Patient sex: F
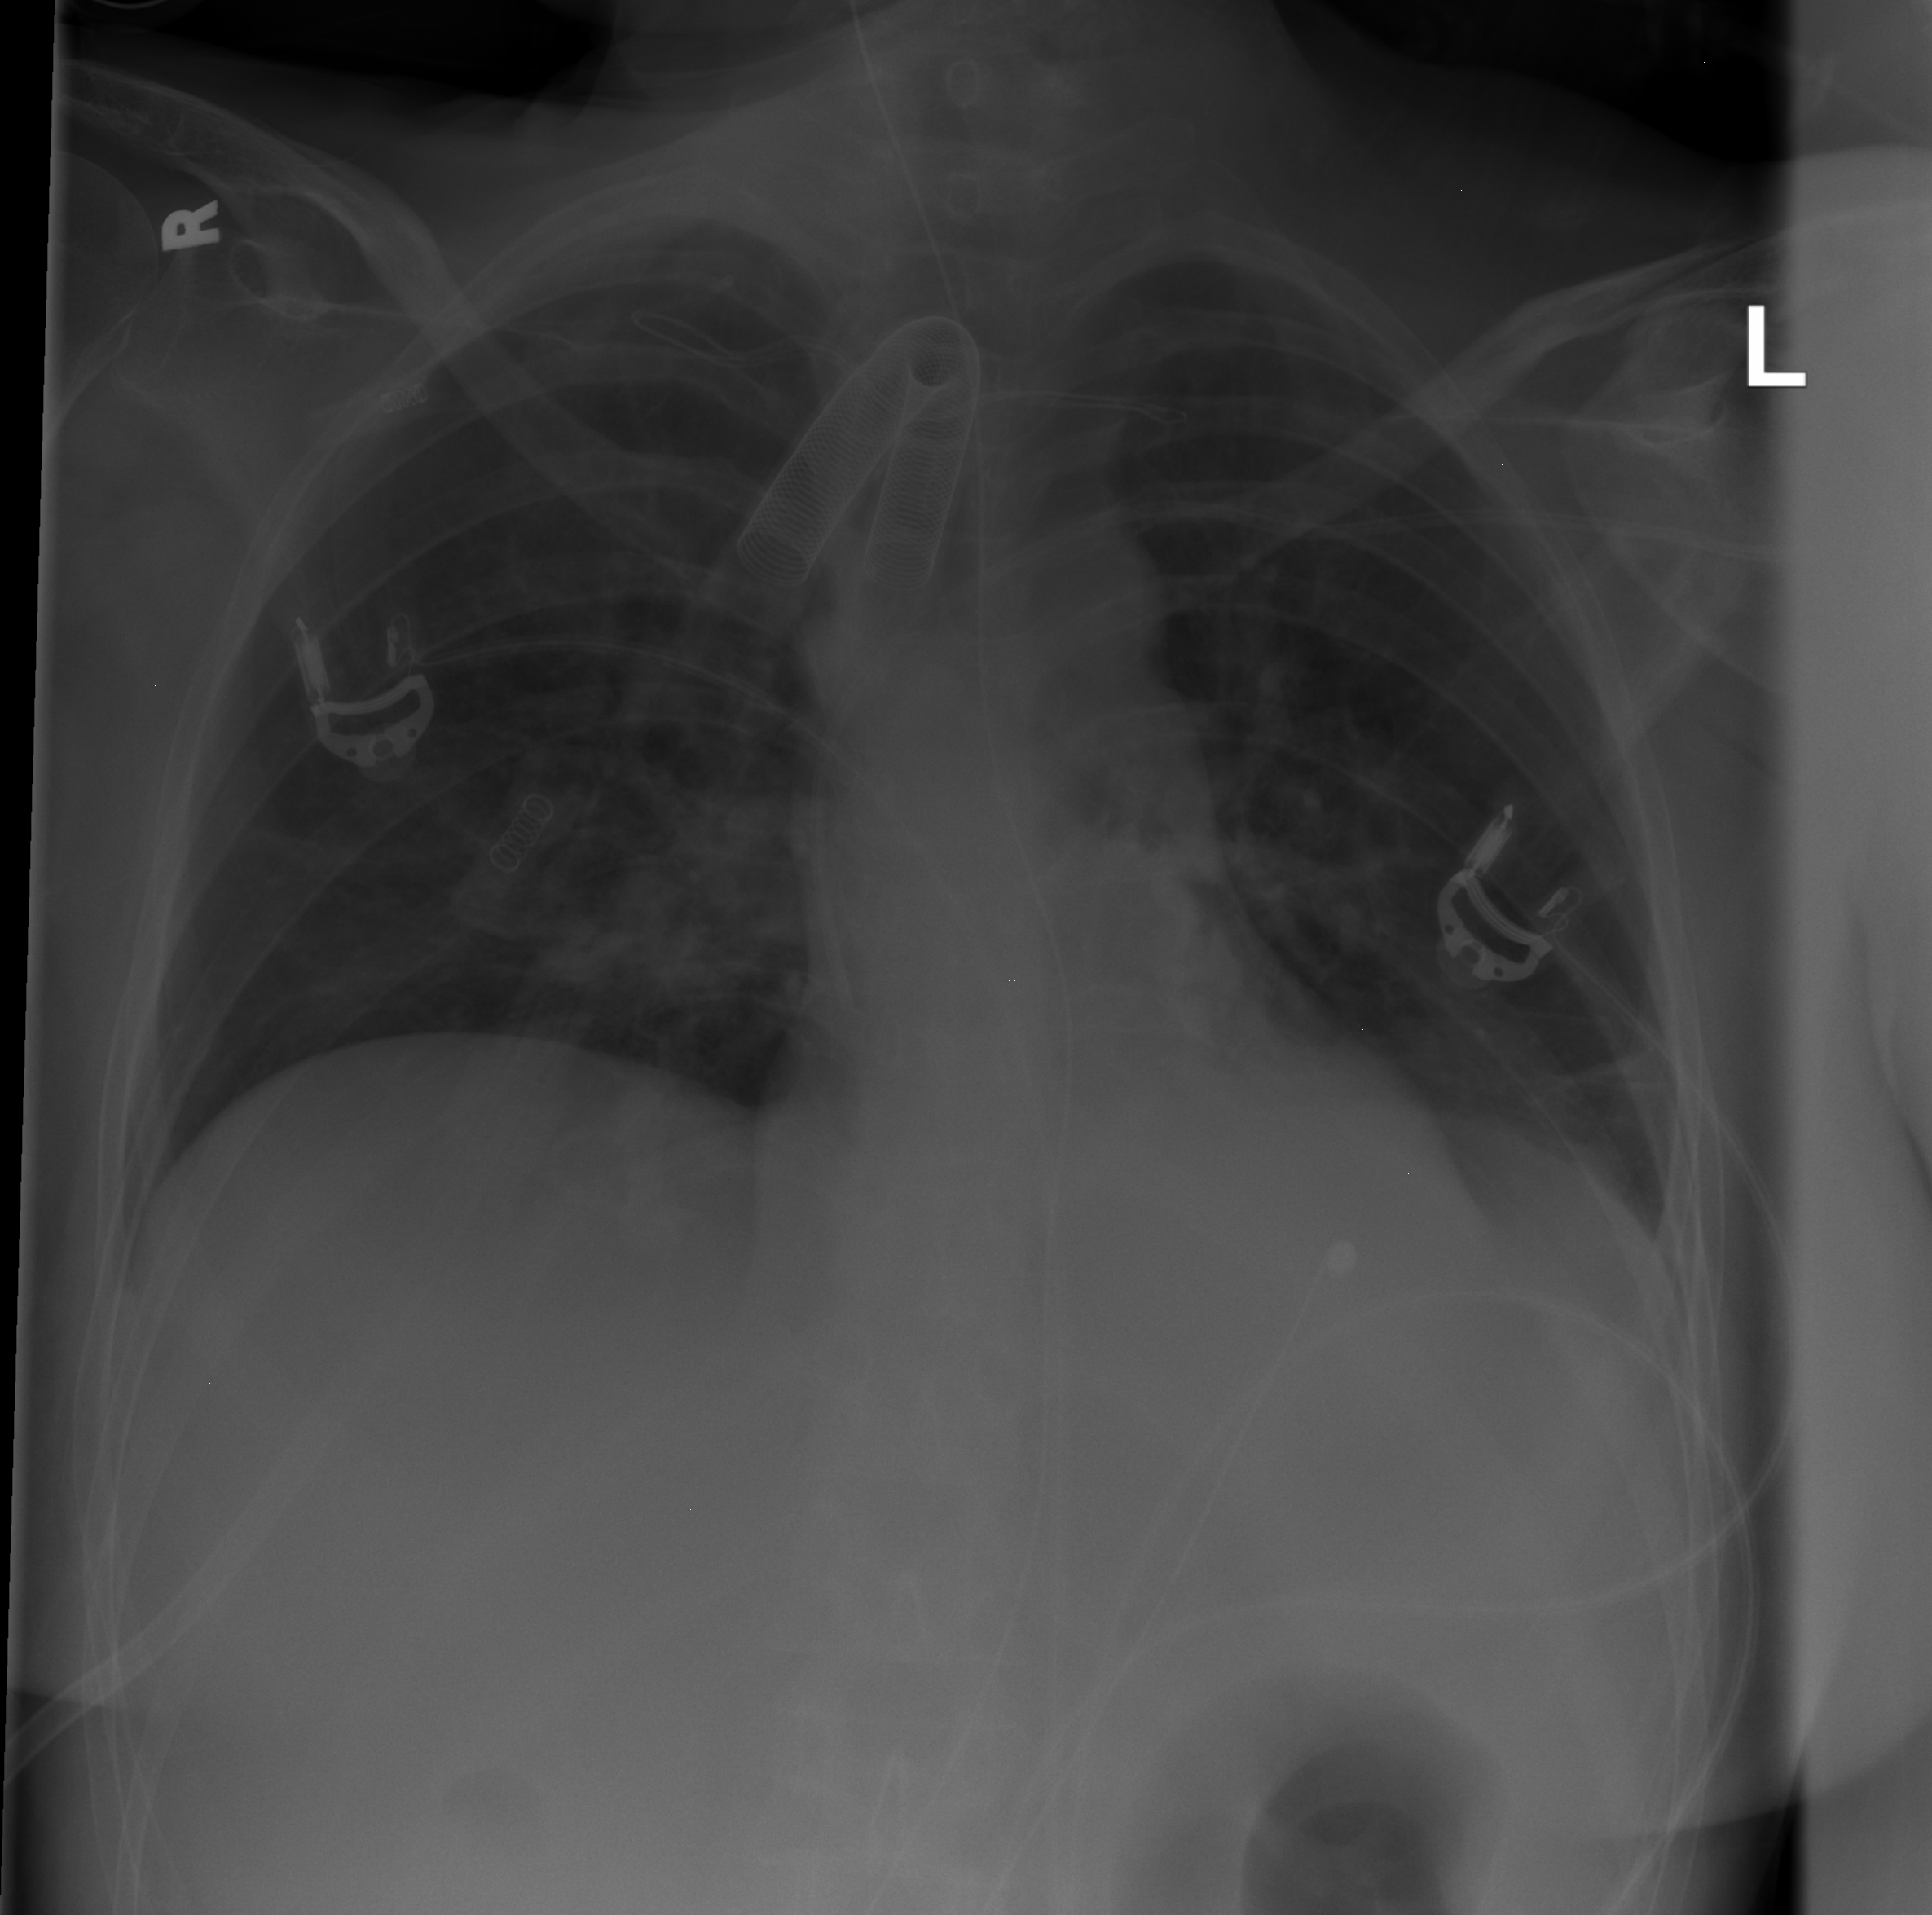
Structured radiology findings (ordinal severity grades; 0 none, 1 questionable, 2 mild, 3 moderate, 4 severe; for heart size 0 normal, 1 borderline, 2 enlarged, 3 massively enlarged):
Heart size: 0
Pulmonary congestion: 0
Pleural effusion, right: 0
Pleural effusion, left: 0
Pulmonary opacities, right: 1
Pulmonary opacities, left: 1
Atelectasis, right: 1
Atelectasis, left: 1